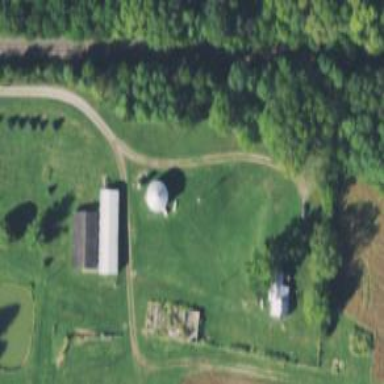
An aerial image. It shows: Silo.